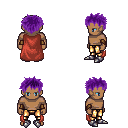
a pixel art fantasy rpg character, male body template, human, dark skin, maroon cape, gold greaves, purple bedhead hairstyle, cloth bracers, metal boots, four views (front, back, left, right), 2x2 character sprite sheet, small pixel art, hard edges, no anti-aliasing